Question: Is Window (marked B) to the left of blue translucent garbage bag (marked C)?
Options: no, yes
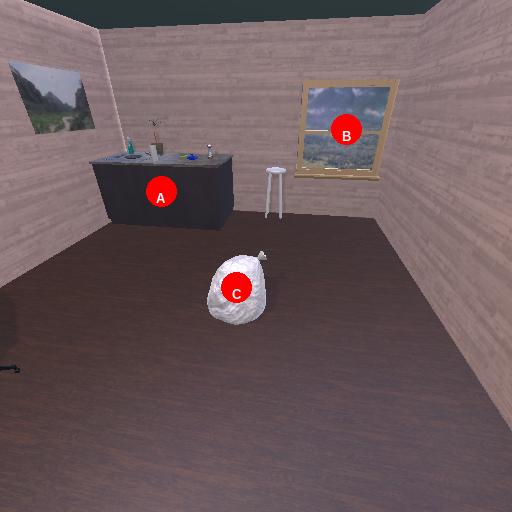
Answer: no